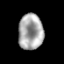
Tissue: prostate
Cell type: T cells
Senescence score: 0.3275
Nuclear area (px): 866
Mean DAPI intensity: 167.983